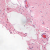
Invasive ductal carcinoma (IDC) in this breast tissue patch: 0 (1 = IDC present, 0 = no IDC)